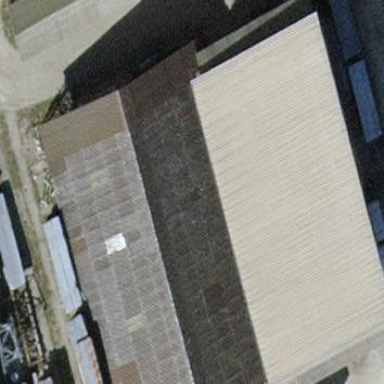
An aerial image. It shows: Industrial building.